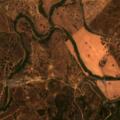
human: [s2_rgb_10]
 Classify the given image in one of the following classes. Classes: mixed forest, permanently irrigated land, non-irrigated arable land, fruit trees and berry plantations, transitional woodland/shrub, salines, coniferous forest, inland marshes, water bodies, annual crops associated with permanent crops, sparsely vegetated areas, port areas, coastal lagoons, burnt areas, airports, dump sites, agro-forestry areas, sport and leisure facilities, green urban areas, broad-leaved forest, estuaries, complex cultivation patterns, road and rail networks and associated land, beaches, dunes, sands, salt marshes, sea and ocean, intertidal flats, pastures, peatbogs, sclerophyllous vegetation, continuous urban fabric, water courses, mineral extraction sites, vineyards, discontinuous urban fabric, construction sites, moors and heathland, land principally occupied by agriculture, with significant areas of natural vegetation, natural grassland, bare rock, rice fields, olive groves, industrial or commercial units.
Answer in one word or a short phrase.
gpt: complex cultivation patterns, agro-forestry areas, broad-leaved forest, transitional woodland/shrub